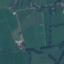
Land use / land cover: Pasture